Chest X-ray. View position: PA
Patient age: 60
Patient sex: F
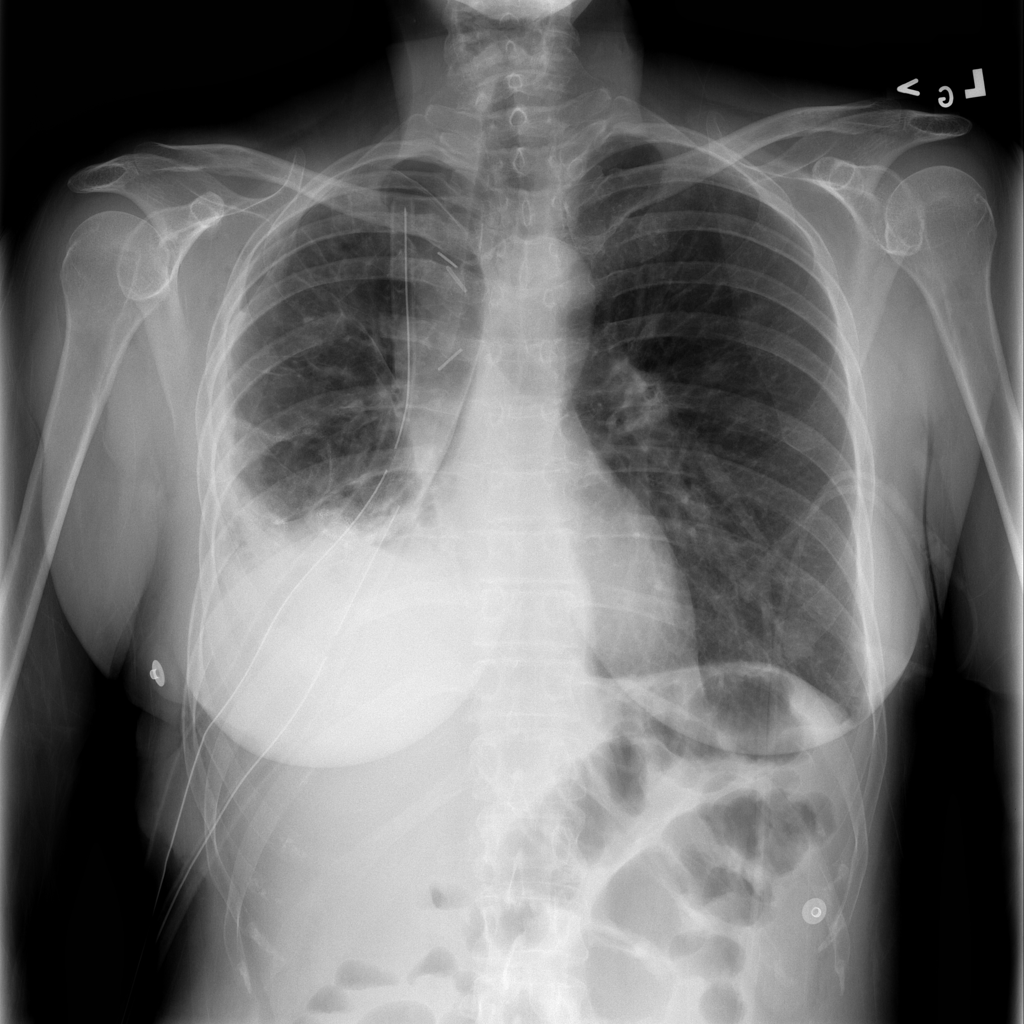
Finding: Pneumothorax